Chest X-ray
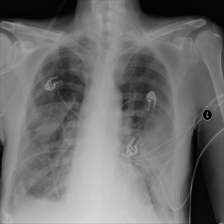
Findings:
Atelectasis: positive
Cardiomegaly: negative
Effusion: positive
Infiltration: positive
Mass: positive
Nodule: positive
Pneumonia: negative
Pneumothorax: negative
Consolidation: negative
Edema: negative
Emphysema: negative
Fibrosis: negative
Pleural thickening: negative
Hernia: negative